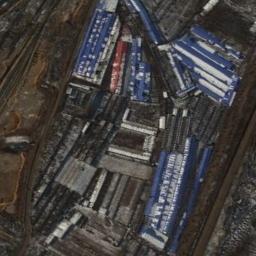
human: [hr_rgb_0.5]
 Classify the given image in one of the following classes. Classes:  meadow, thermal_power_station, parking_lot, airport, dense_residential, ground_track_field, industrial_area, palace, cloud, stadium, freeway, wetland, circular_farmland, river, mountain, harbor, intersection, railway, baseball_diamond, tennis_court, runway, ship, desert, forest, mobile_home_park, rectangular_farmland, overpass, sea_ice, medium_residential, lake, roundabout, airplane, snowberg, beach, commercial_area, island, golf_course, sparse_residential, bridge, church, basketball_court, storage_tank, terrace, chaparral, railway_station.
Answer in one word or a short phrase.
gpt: industrial_area